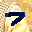
Label: 7